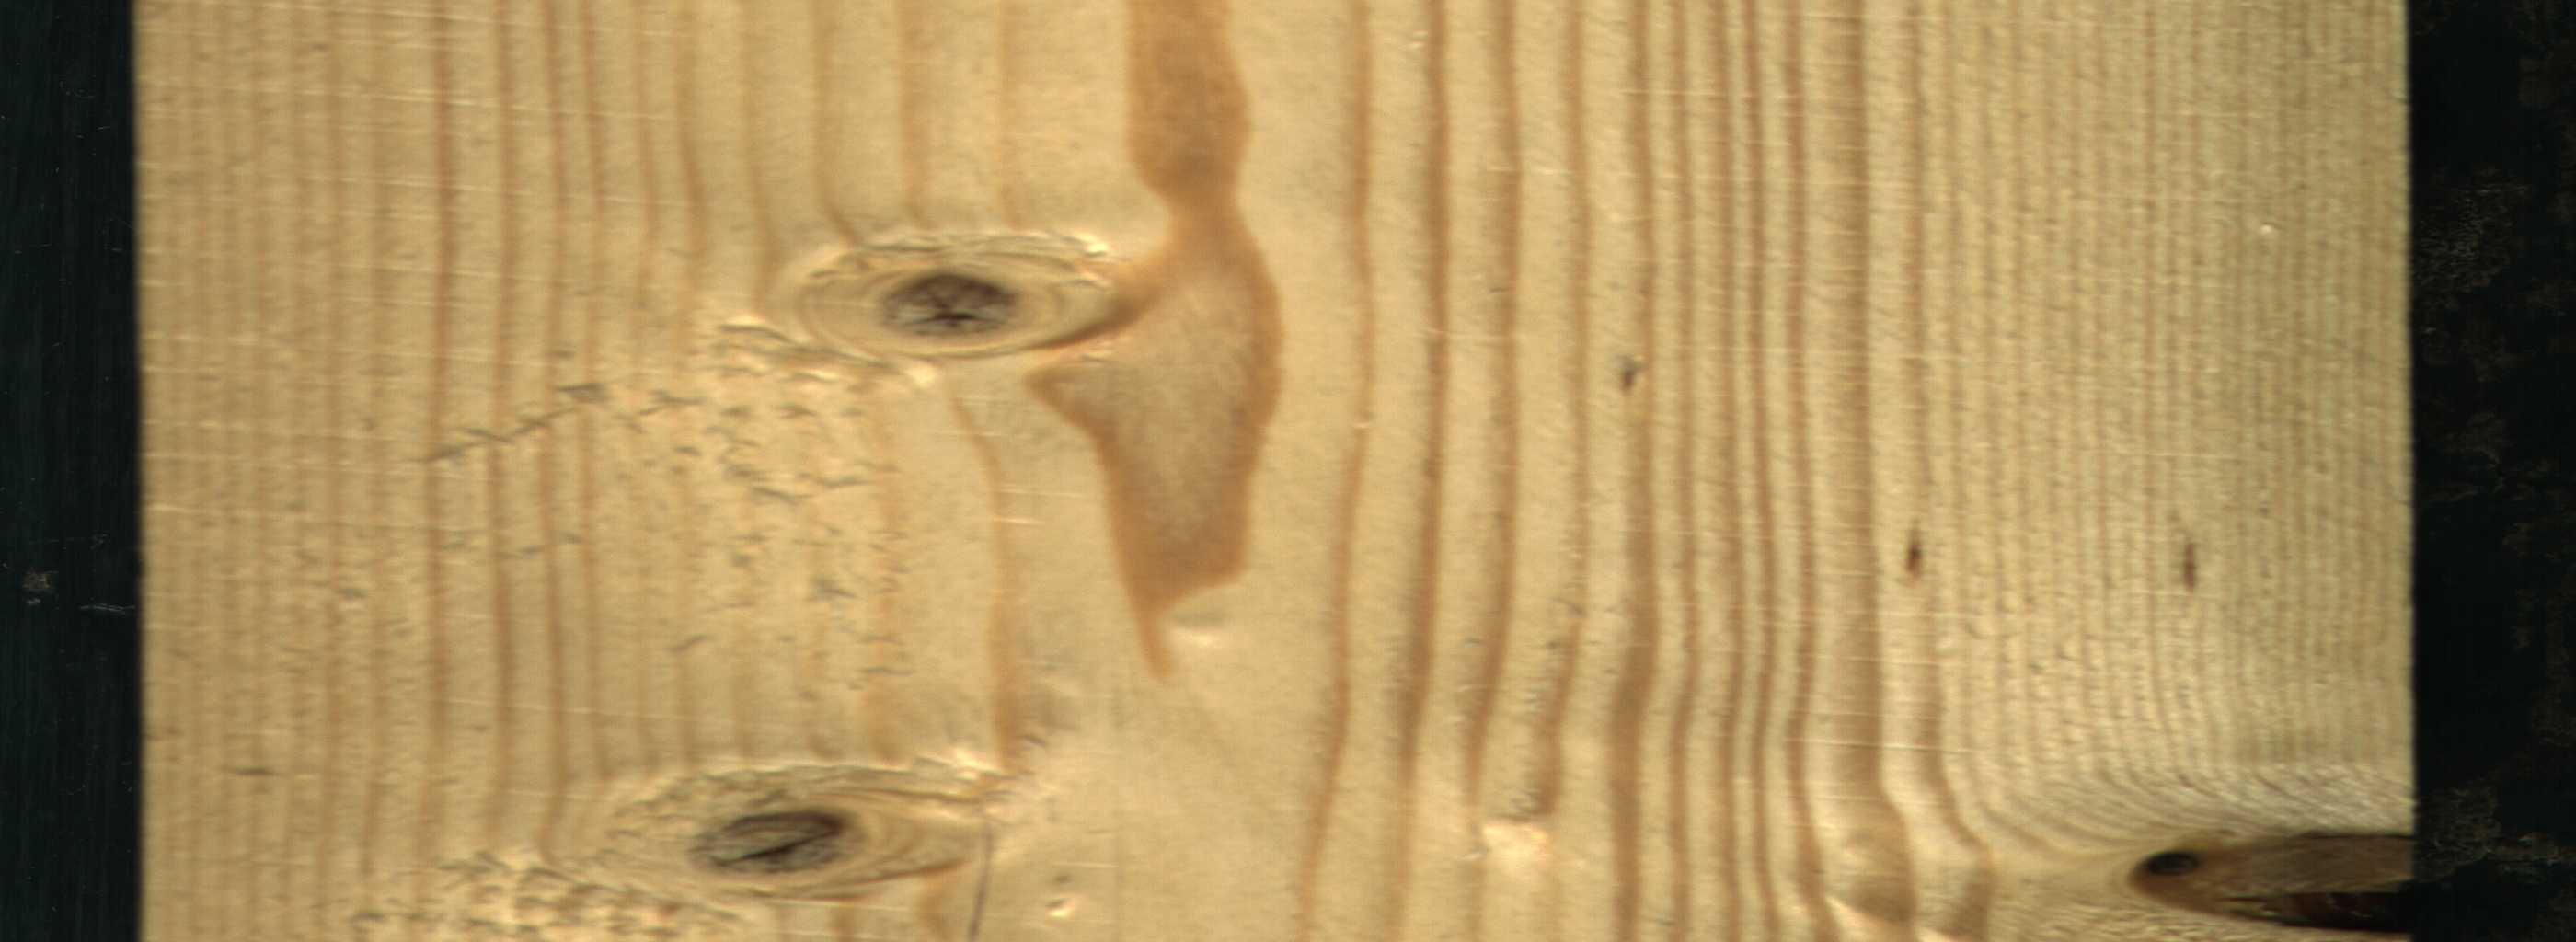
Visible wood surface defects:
knot_with_crack
knot_with_crack
Knot_missing